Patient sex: M
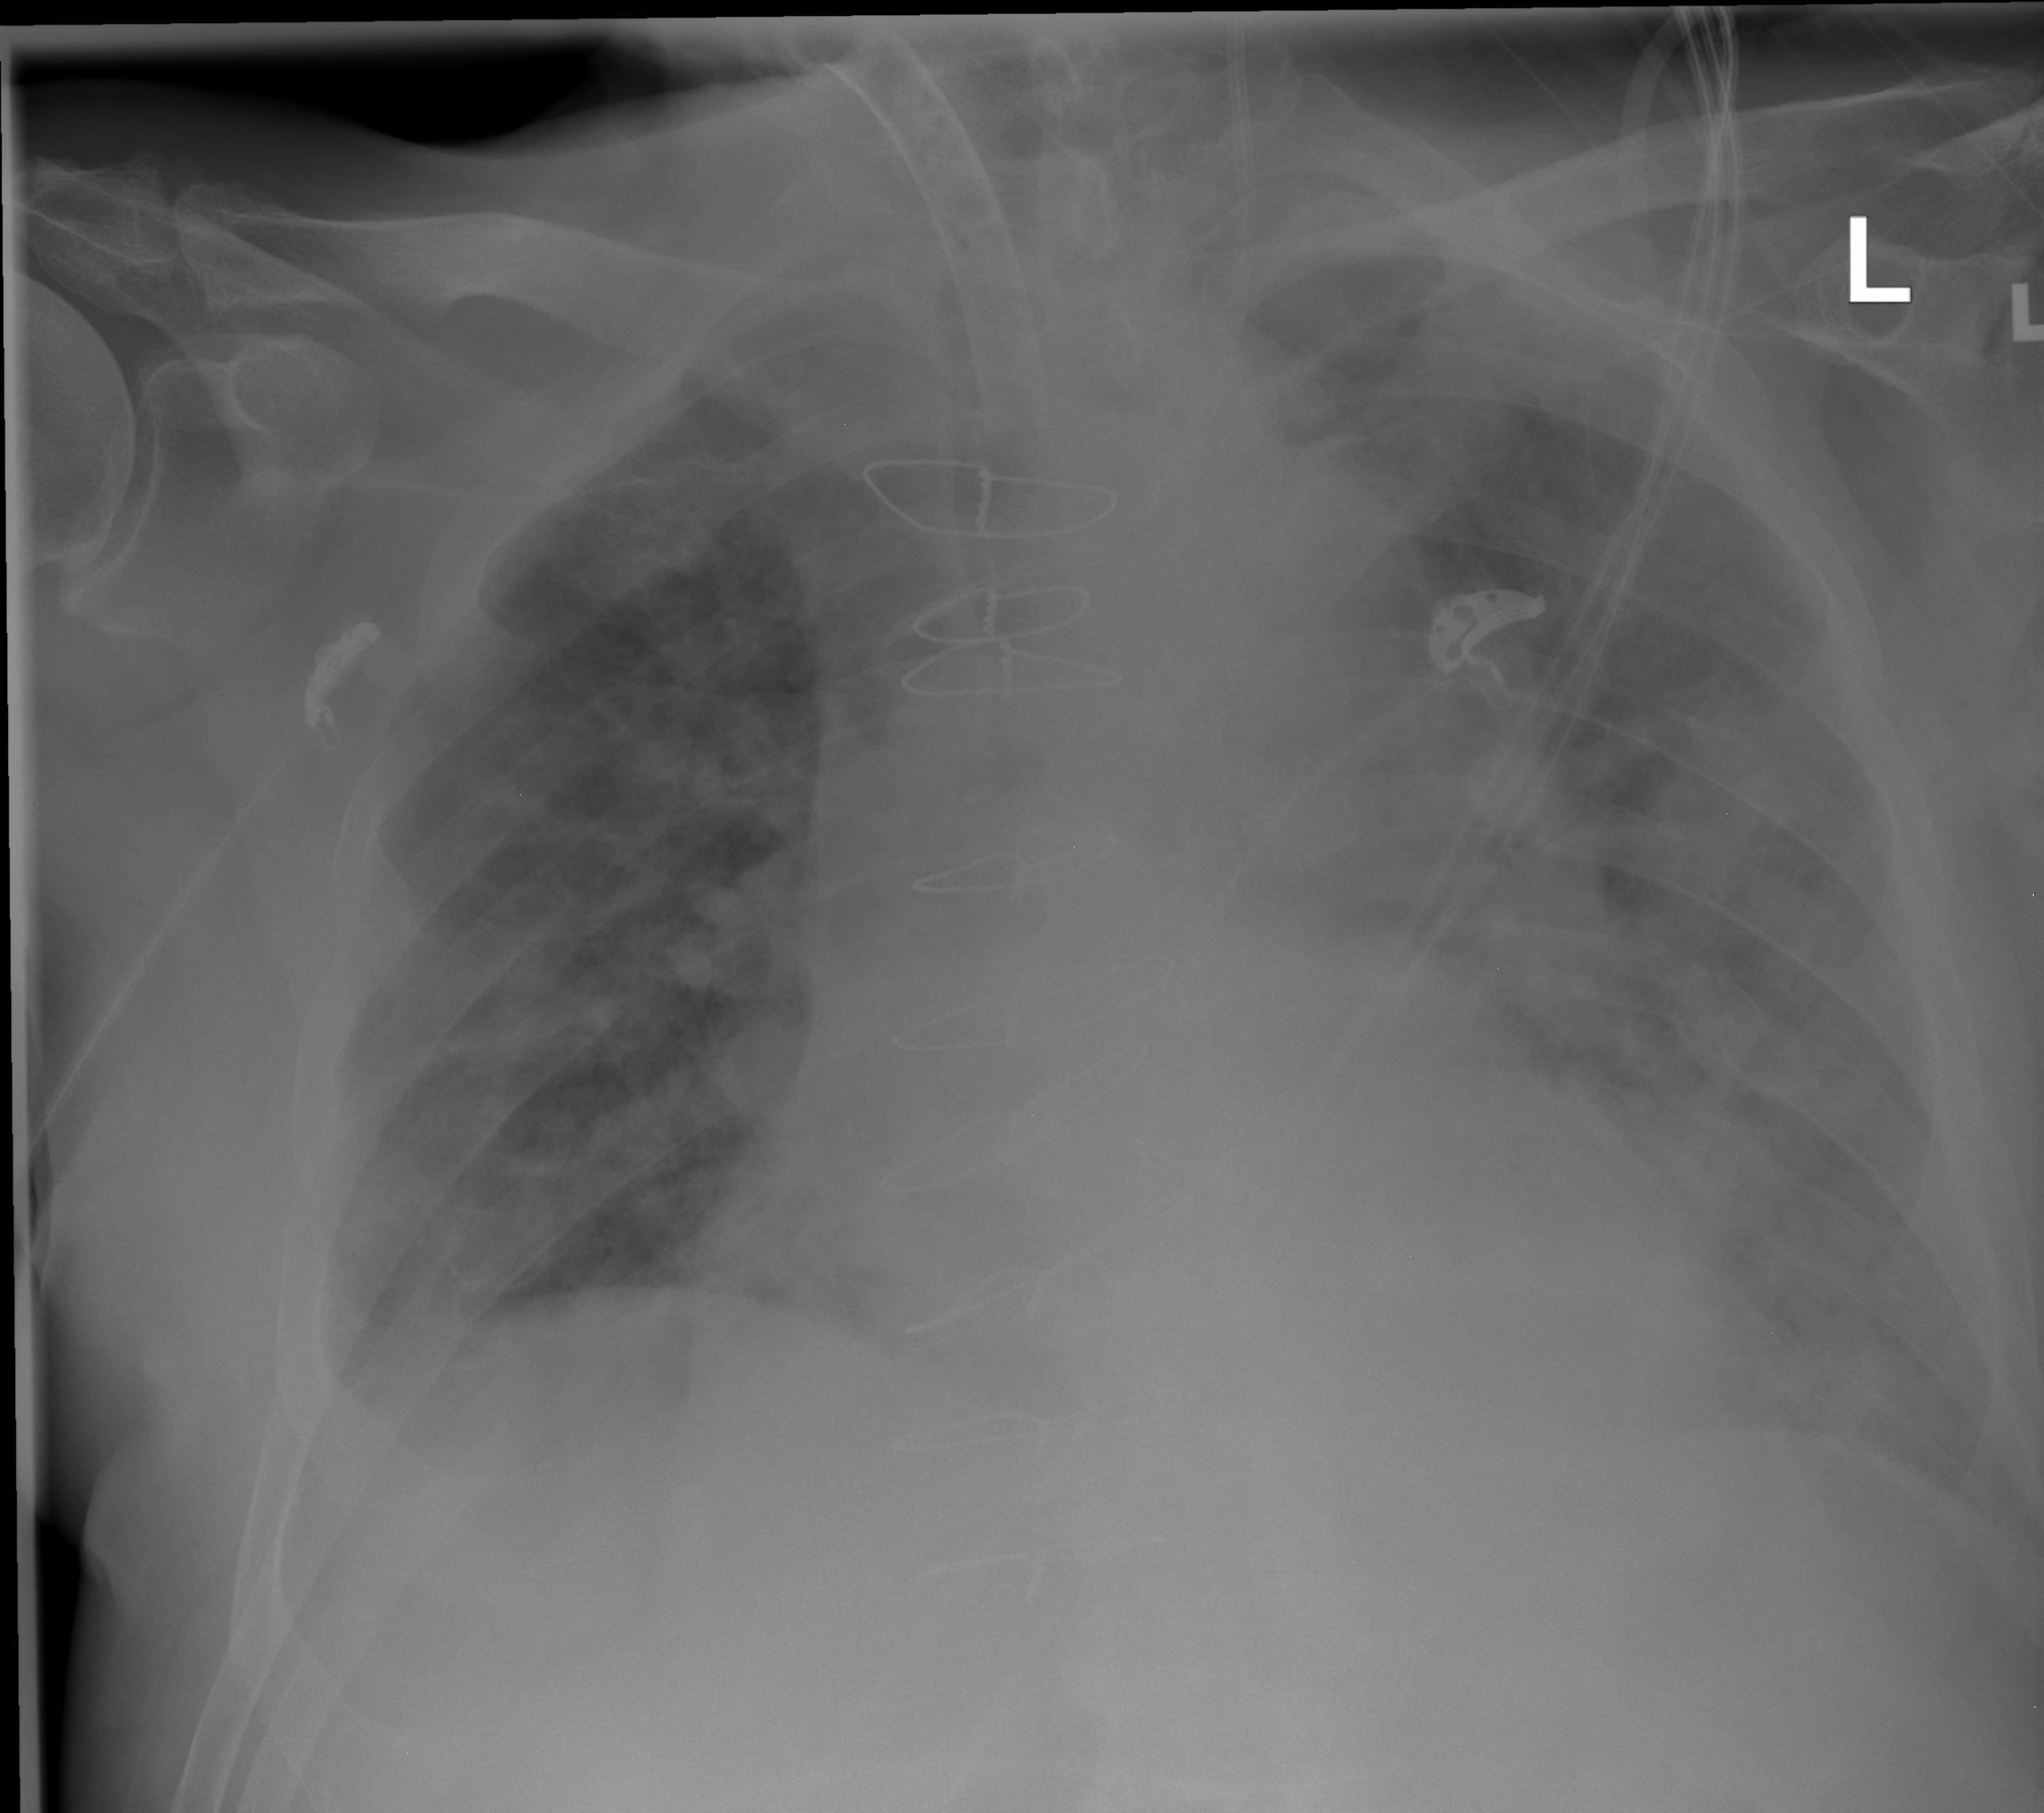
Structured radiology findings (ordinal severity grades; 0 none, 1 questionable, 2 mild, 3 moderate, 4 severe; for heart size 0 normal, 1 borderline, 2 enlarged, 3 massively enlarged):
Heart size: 2
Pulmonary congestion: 3
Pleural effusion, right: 2
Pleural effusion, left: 1
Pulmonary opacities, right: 2
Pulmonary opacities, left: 2
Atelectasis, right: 2
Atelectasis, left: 2